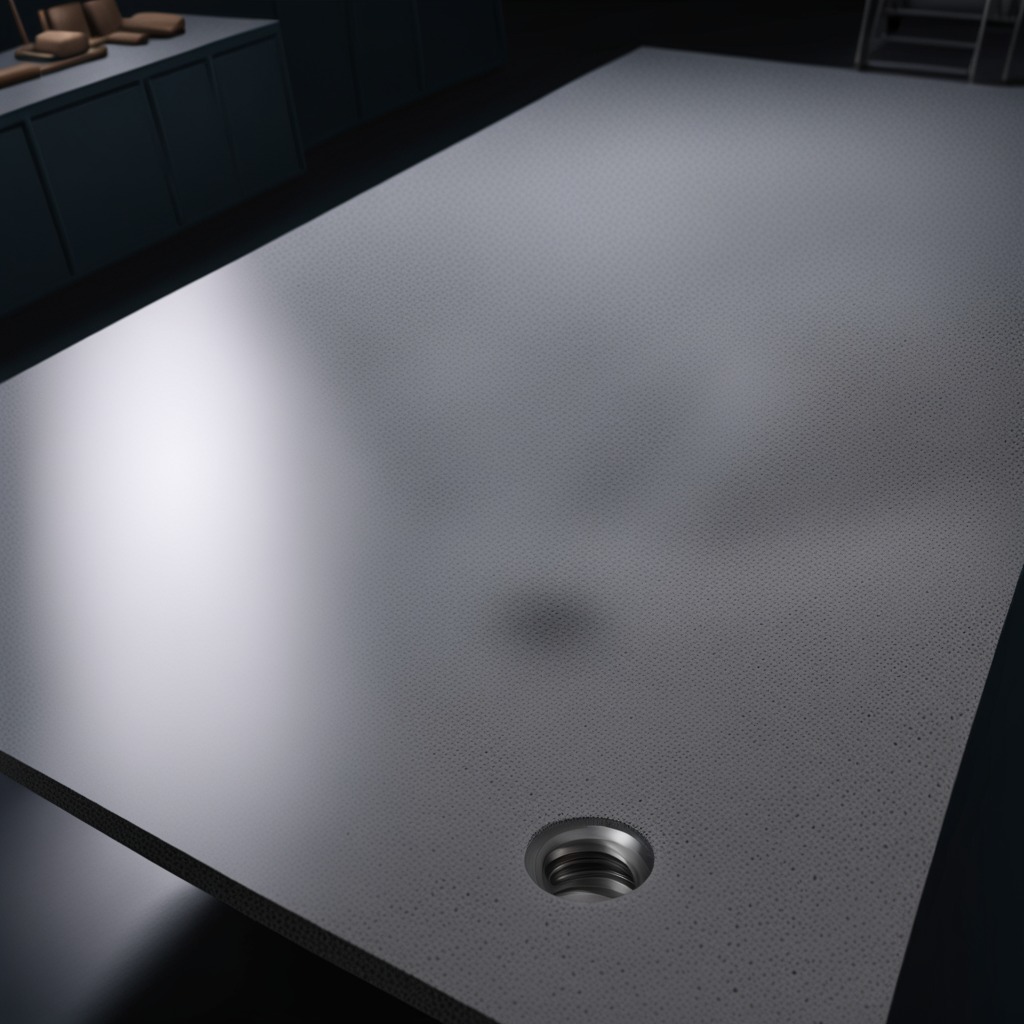
A metal nut is lying on the clean granite table inside a workshop at night.